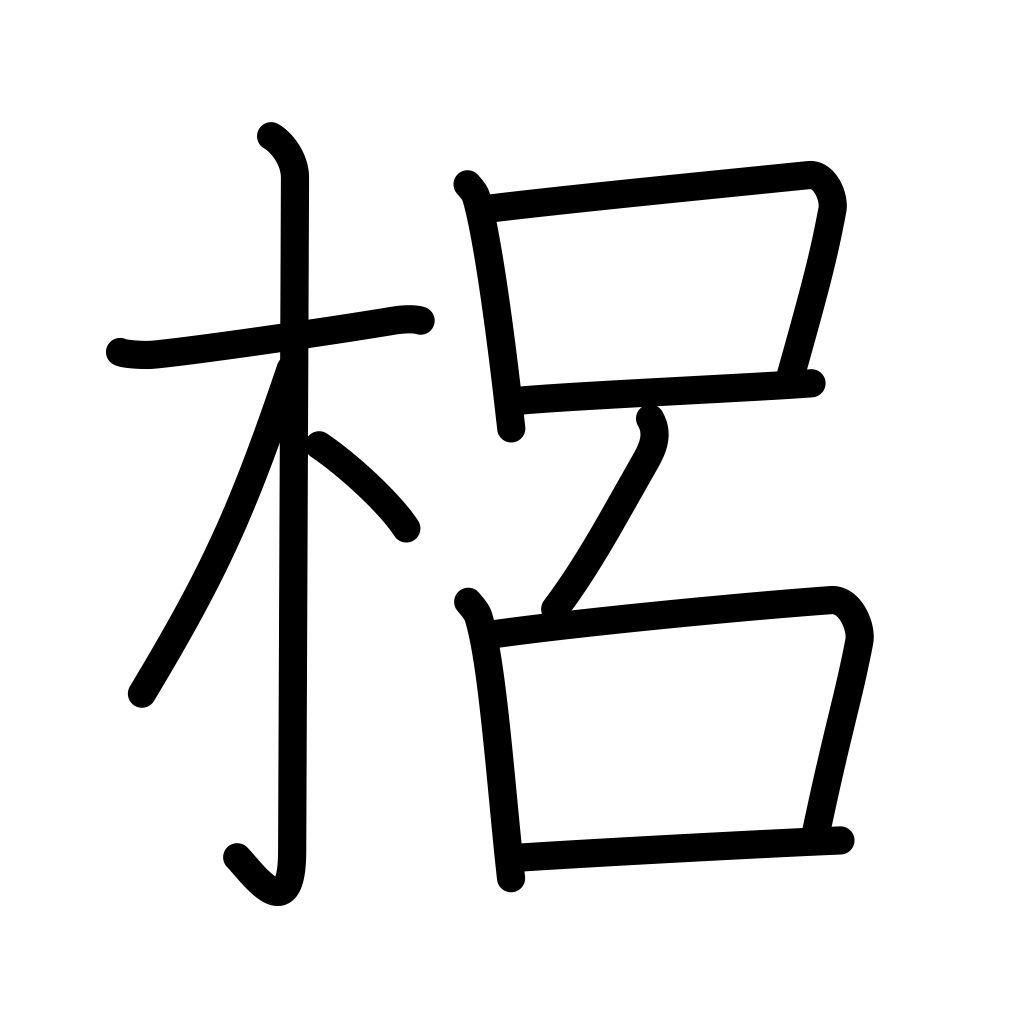
Meaning: a kind of quince